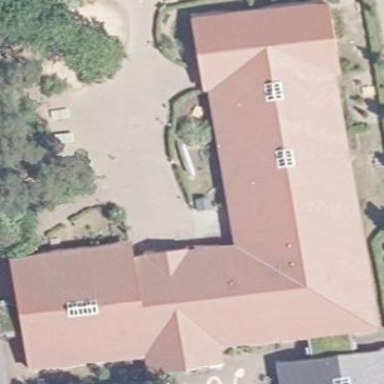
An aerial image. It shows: School building with school amenities.